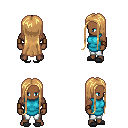
a pixel art fantasy rpg character, male body template, human, dark skin, teal tunic, white pants, light blonde extra-long hairstyle, leather bracers, gray slippers, four views (front, back, left, right), 2x2 character sprite sheet, small pixel art, hard edges, no anti-aliasing